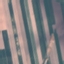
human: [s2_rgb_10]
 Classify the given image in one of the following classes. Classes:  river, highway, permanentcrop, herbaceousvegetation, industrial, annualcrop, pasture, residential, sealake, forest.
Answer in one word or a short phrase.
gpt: AnnualCrop